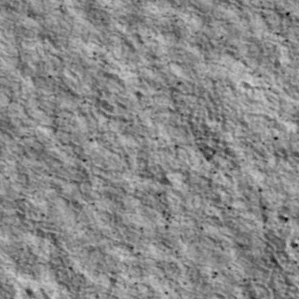
Label: non_frost